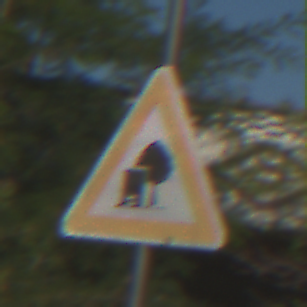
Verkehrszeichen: UnzureichendesLichtraumprofil
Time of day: MorningAfternoon
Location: Outdoor (Nature)
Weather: Clear
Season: Summer
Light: Natural